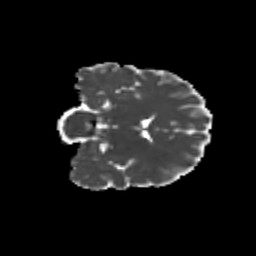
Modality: MD
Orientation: coronal
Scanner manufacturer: siemens
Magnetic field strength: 3 T
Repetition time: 9.2 s
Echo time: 0.084 s